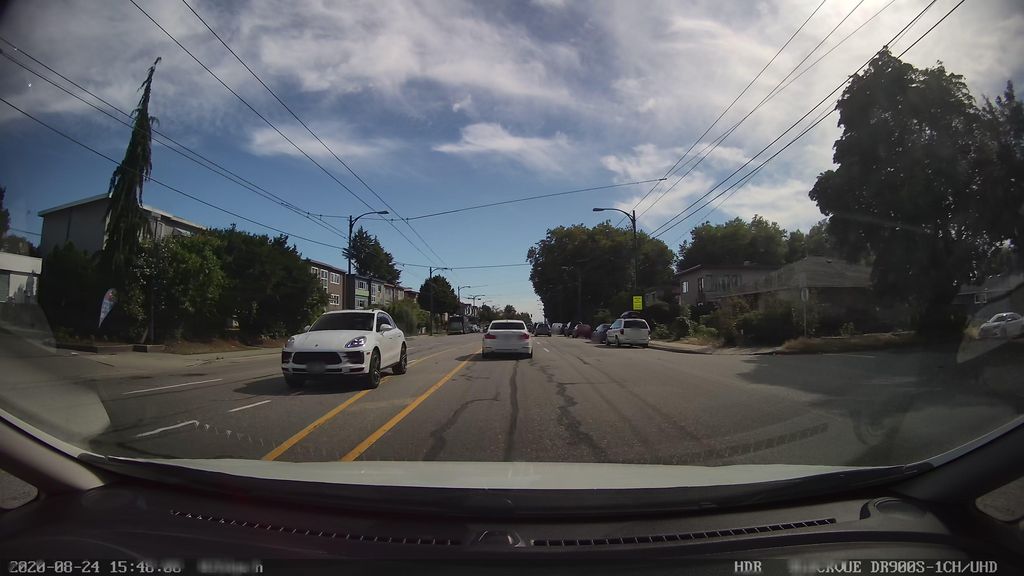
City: vancouver